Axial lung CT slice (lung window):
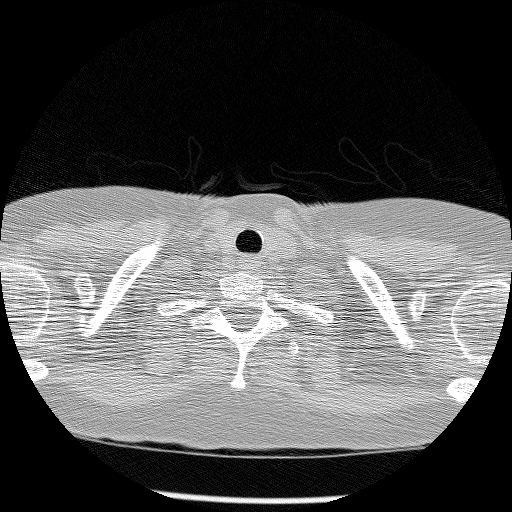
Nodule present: no